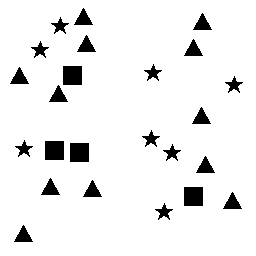
Squares: 4
Triangles: 12
Stars: 8
Total shapes: 24